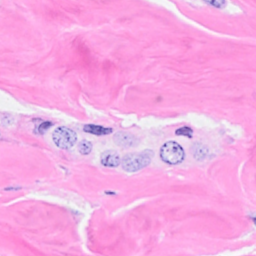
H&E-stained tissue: Breast